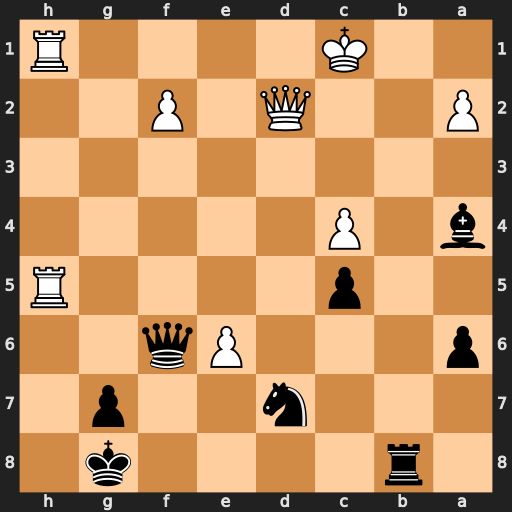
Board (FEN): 1r4k1/3n2p1/p3Pq2/2p4R/b1P5/8/P2Q1P2/2K4R
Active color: b
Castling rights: -
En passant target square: -
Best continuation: Qa1#